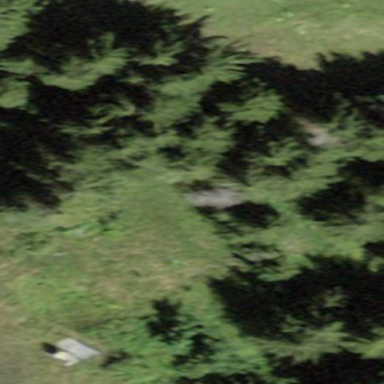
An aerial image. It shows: Forest area.